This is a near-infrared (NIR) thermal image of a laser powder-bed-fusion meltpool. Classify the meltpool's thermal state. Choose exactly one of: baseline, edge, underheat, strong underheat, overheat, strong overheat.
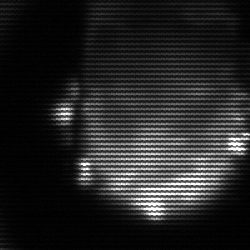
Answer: edge